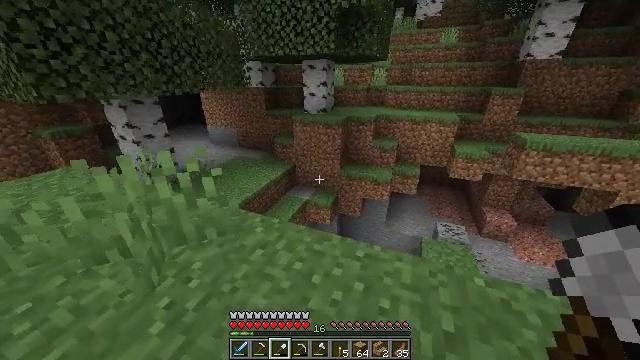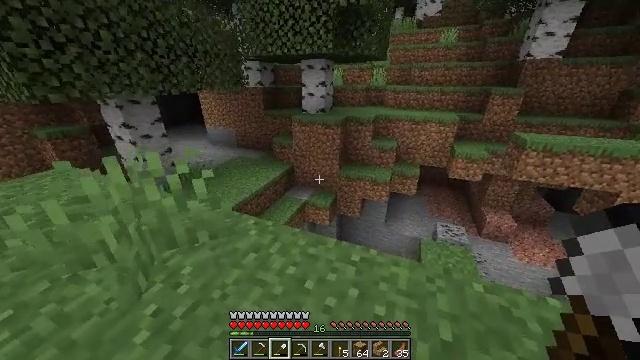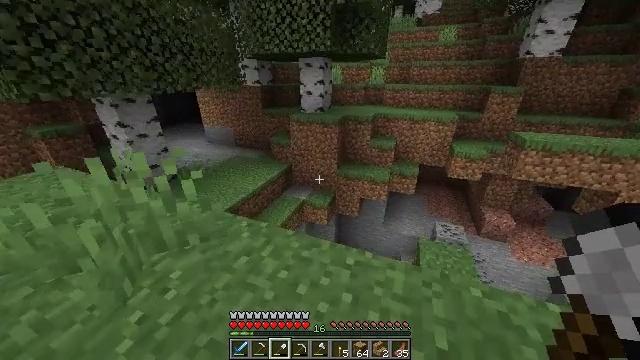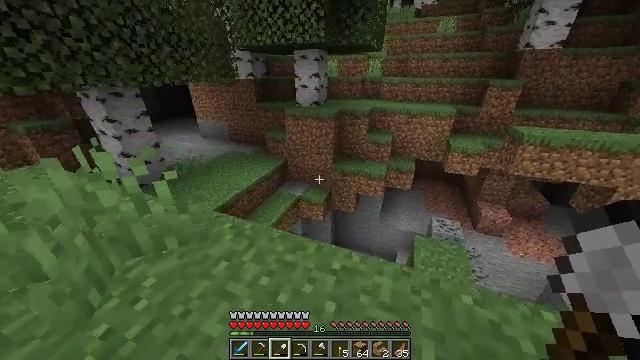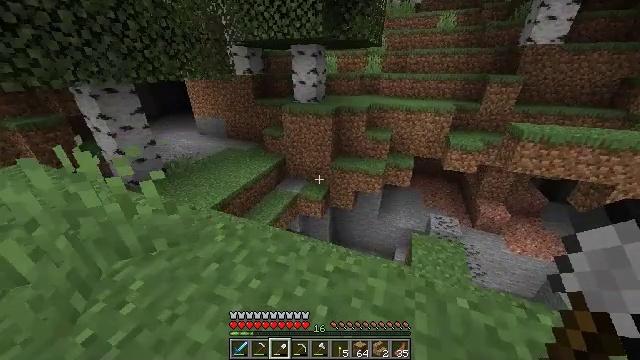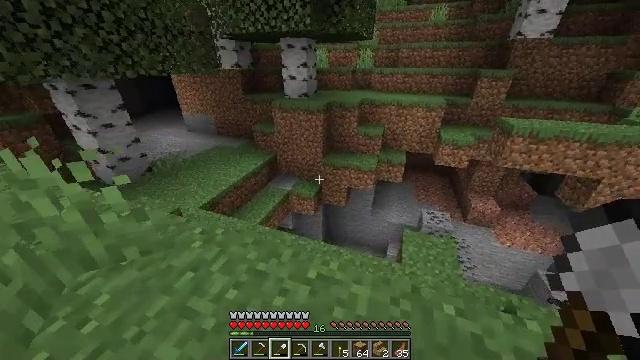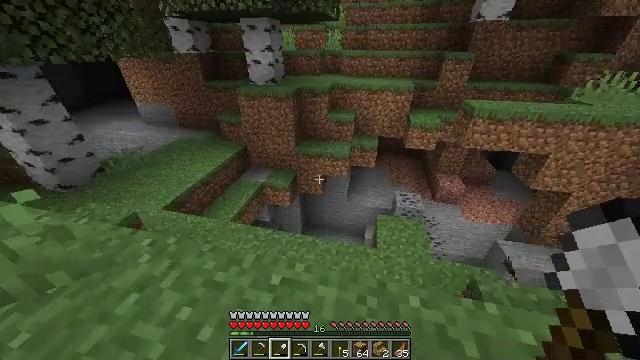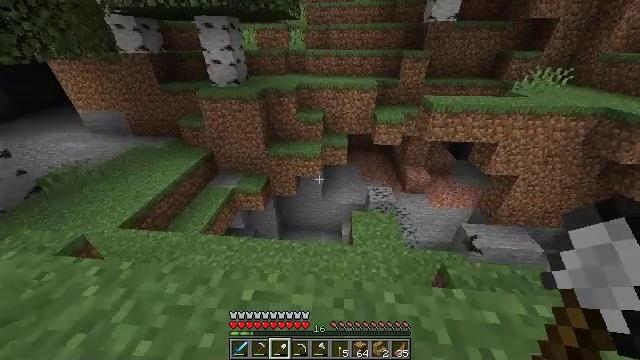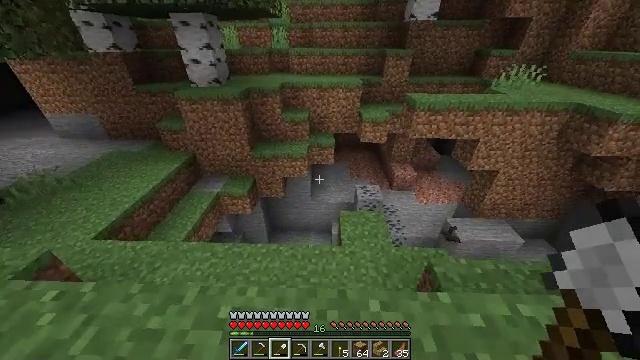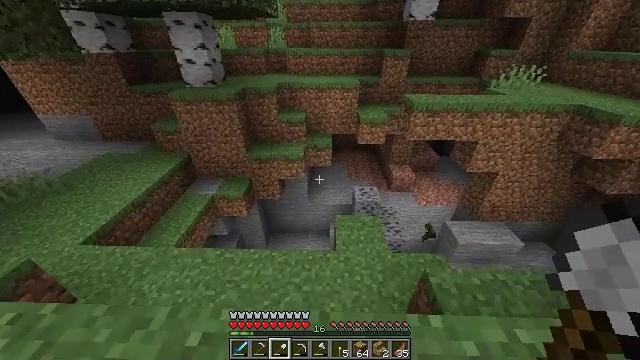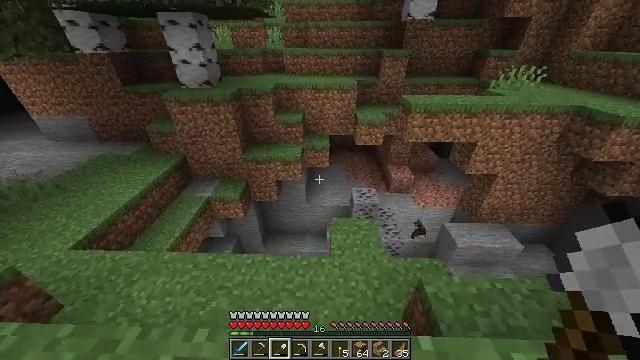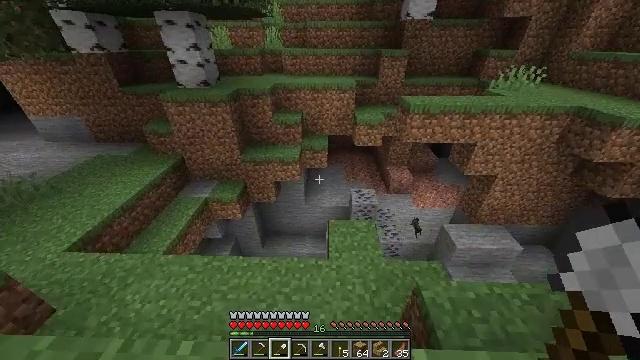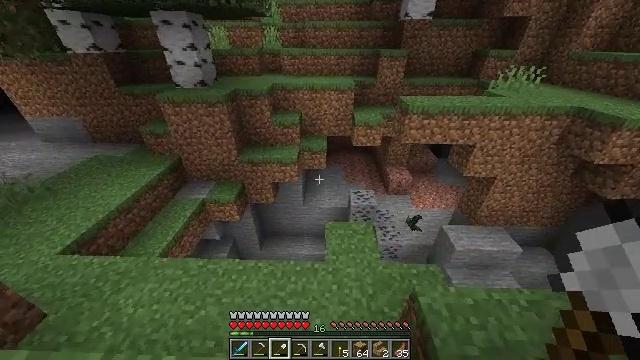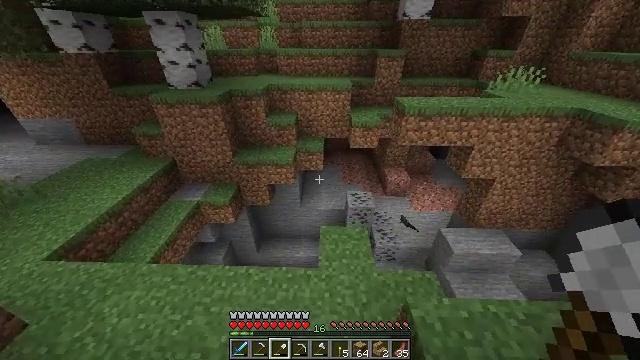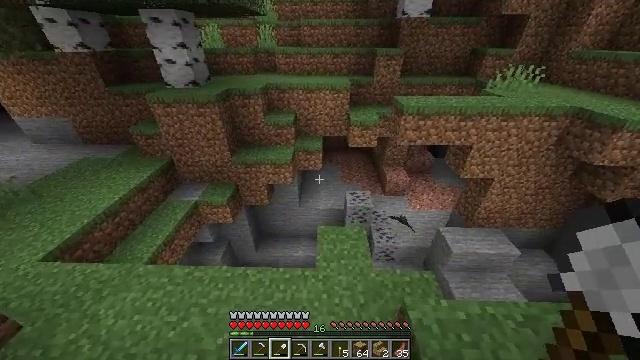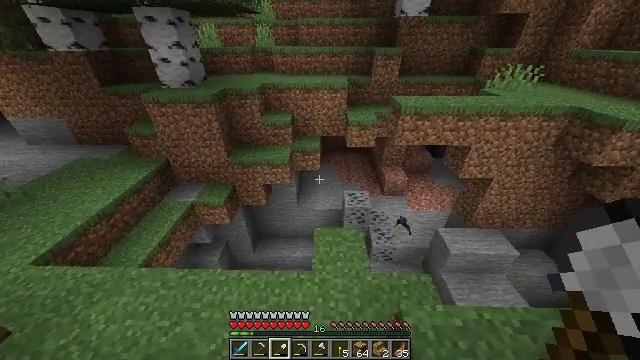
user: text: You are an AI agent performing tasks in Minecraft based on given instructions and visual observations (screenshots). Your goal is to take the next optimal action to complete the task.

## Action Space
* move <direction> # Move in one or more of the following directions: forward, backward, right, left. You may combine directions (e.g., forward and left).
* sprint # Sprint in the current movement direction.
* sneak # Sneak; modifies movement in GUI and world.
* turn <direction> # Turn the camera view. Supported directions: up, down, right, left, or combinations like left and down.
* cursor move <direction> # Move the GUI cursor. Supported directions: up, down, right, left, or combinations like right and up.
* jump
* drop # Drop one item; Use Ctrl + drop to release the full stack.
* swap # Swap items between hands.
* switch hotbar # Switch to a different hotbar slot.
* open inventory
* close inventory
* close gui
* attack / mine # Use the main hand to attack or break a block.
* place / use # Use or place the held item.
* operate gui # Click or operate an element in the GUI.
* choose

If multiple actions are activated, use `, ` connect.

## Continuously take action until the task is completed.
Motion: motion action
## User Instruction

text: Break the stonecutter to collect it.
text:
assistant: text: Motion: move forward and move right, sneak
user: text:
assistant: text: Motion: move forward and move right, sneak
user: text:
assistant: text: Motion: move forward and move right, sneak, turn down
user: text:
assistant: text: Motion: move forward and move right, sneak
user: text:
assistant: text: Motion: move forward and move right, sneak, turn right and down
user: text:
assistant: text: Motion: move forward and move right, sneak, turn right and down
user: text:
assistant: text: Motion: move forward and move right, sneak, turn right
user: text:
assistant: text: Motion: move forward and move right, sneak, turn right
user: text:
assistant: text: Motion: move forward and move right, sneak
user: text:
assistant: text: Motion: move forward and move right, sneak
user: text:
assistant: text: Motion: move forward and move right, sneak
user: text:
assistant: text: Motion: move forward and move right, sneak
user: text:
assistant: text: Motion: move forward and move right, sneak
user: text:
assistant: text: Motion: move forward and move right, sneak
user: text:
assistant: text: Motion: move forward and move right, sneak
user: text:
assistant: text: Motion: move forward and move left, sneak, turn down
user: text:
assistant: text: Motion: move forward and move left, sneak, turn right and down
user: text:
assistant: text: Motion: move forward and move left, sneak, turn right and down
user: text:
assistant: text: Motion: move forward and move left, sneak, turn right and down
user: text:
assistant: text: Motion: move forward and move left, sneak, turn right and down
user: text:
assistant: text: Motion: move forward and move left, sneak, turn right
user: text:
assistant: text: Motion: move forward and move left, sneak, turn right
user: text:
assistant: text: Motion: move forward and move left, sneak
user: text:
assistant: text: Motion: move forward and move left, sneak
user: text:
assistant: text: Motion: move forward, sneak
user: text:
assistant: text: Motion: move forward, sneak
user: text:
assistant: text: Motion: move forward, sneak
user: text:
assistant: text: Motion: move forward, sneak
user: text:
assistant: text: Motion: move forward, sneak
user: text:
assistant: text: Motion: move forward, sneak